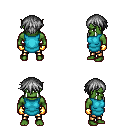
a pixel art fantasy rpg character, male body template, orc, green skin, teal tunic, gold greaves, gray short bangs hairstyle, gold gloves, four views (front, back, left, right), 2x2 character sprite sheet, small pixel art, hard edges, no anti-aliasing